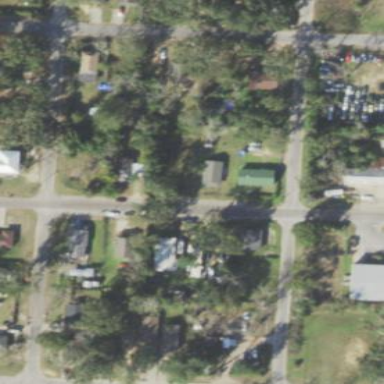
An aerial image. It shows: This residential area consists of single-family homes.